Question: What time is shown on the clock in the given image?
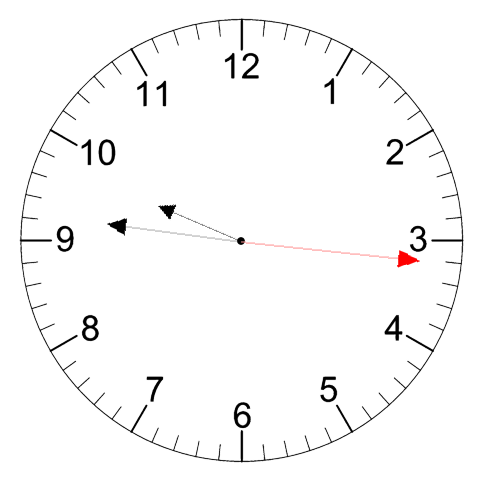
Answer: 09:46:16